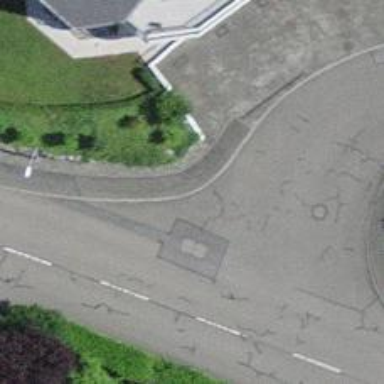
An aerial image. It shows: Kerb serving as barrier.